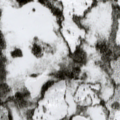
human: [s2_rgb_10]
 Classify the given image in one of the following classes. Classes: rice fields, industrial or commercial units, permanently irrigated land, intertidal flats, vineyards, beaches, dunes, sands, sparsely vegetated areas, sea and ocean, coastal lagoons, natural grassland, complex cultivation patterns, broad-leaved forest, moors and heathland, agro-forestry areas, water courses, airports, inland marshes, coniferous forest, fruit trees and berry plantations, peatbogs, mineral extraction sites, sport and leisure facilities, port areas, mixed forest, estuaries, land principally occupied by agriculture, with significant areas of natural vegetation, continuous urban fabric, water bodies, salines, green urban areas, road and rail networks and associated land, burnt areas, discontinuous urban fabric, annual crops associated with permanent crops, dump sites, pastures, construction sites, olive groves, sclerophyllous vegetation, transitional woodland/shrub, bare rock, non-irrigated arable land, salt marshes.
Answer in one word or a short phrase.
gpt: coniferous forest, transitional woodland/shrub, peatbogs